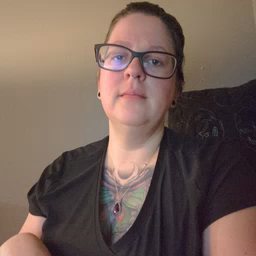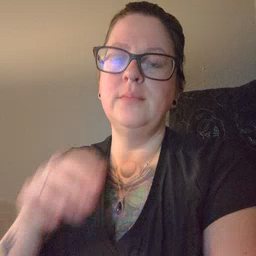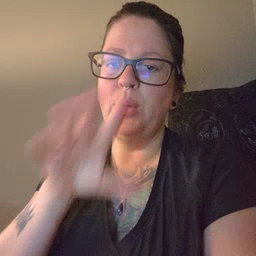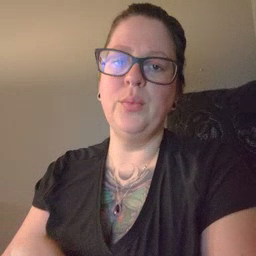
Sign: blow